Field crop: tomato
Growth stage: 1
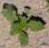
Species: solanum